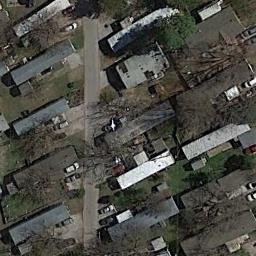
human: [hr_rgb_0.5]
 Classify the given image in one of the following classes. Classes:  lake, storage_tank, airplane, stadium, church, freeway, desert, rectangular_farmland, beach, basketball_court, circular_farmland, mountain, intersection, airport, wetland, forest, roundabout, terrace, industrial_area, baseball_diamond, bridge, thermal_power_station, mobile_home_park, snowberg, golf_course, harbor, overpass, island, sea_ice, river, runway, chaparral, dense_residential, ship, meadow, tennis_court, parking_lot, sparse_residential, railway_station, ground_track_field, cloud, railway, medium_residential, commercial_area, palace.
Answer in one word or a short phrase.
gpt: mobile_home_park